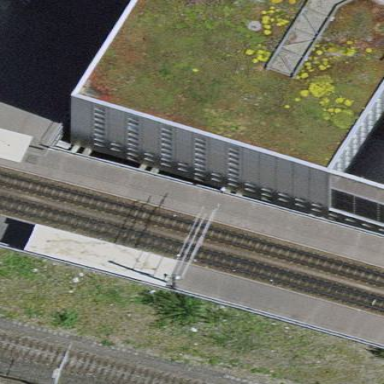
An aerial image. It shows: Bridge with tram platform and shelter. The railway platform is for public transport.